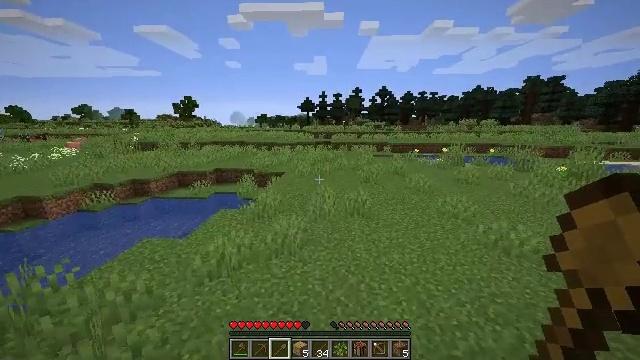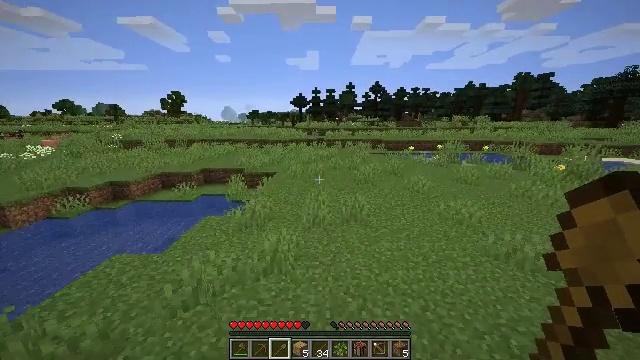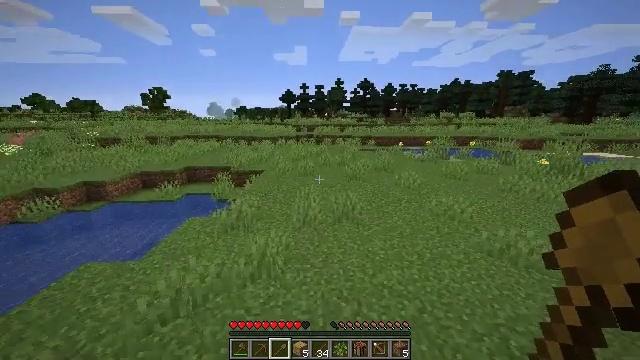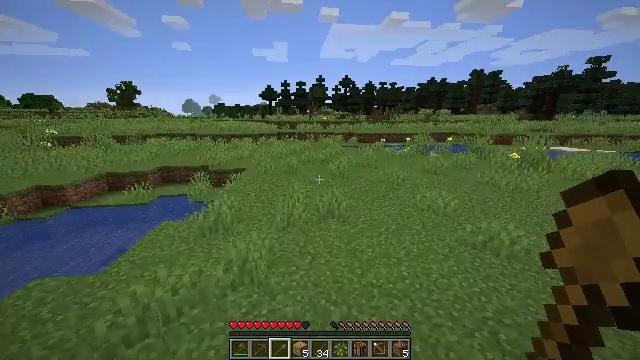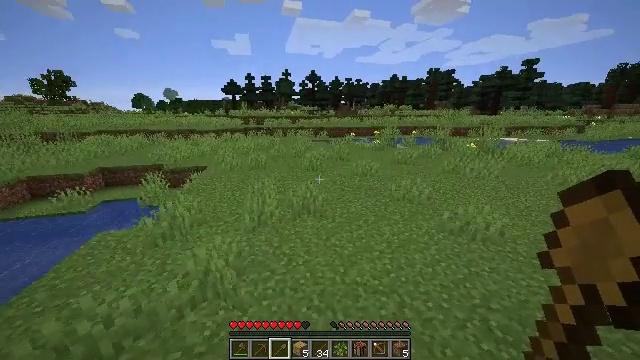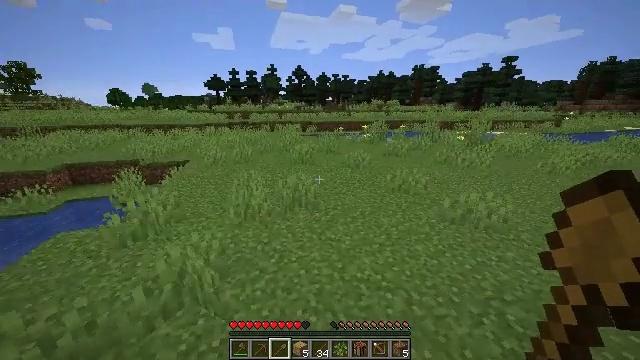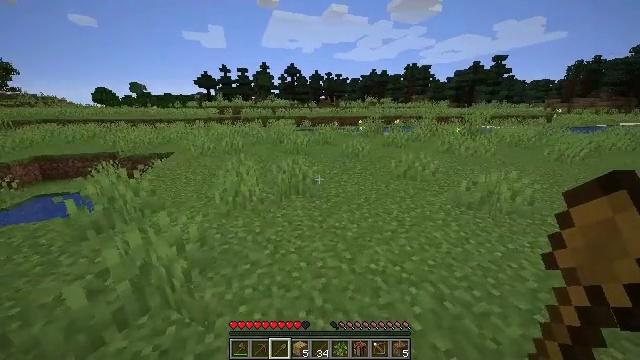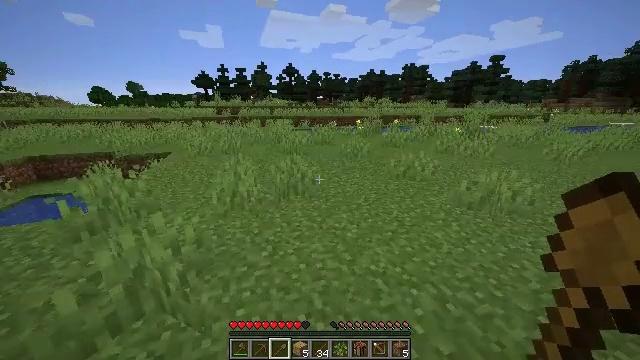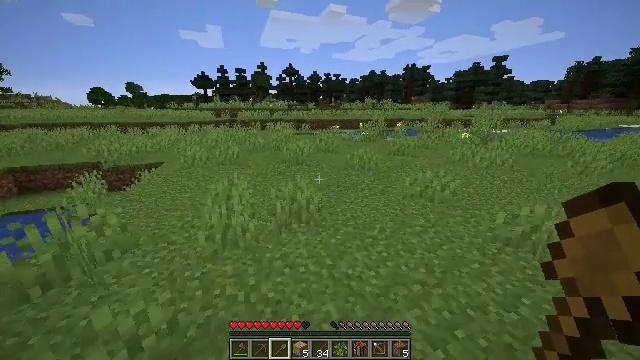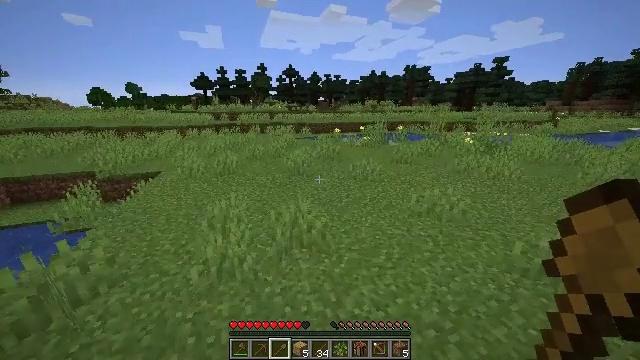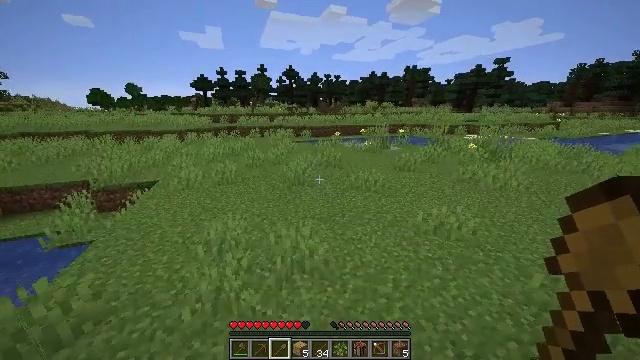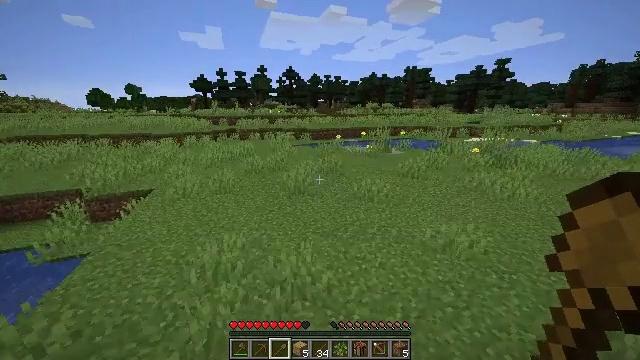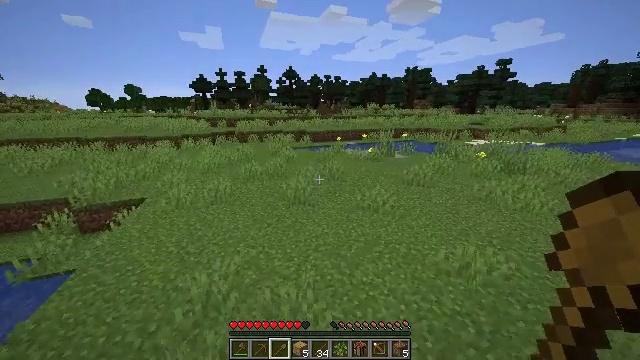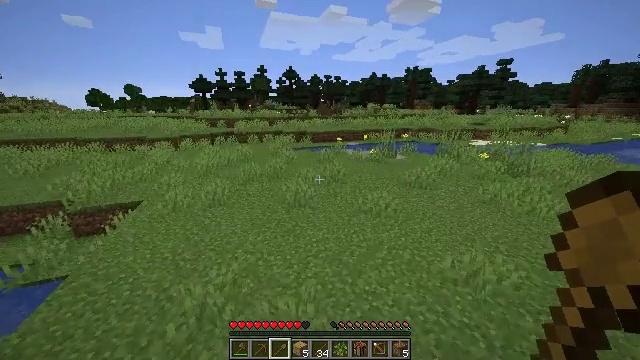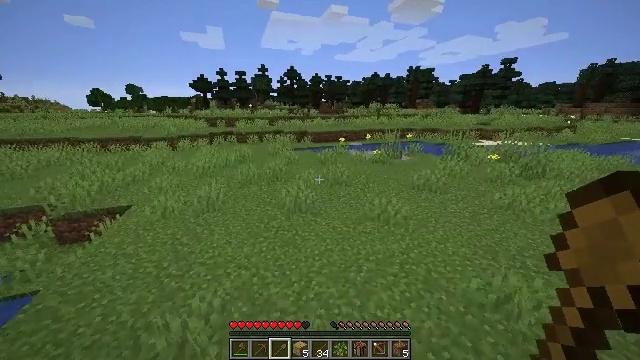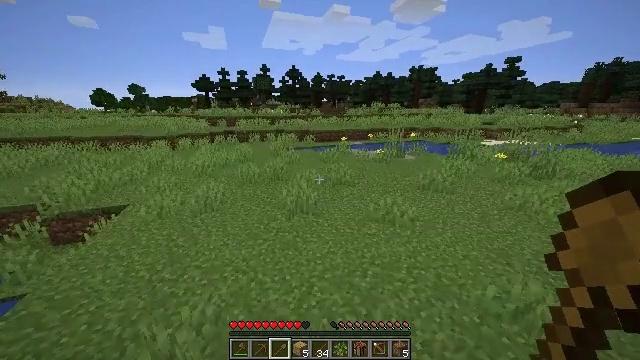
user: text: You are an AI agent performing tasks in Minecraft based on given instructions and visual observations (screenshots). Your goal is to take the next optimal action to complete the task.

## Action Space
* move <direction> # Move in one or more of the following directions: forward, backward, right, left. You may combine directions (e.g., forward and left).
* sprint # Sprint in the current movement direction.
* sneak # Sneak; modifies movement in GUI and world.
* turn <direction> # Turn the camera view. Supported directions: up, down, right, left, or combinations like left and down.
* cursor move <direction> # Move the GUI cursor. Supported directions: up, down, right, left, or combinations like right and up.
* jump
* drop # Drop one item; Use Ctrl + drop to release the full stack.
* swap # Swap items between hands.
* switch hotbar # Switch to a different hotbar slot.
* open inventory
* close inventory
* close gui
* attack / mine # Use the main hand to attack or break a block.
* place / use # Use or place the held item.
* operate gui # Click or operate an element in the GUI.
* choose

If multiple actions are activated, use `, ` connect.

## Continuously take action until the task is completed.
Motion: motion action
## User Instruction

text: Gather grass on the ground.
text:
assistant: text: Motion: move forward, turn right and down, jump
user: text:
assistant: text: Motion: move forward, turn right, jump
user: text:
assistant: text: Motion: move forward, turn right, jump
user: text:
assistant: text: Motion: move forward, turn right, jump
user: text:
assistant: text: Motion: move forward, turn right, jump
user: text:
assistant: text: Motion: move forward, turn right, jump
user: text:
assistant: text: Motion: move forward, jump
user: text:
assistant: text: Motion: move forward, jump
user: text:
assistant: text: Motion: move forward, jump
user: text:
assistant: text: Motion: move forward, jump
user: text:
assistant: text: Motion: move forward, jump
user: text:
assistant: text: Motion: move forward, jump
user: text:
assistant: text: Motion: move forward, jump
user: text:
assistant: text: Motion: move forward, jump
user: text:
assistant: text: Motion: move forward, jump
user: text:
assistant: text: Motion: move forward, jump
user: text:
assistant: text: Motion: move forward, jump
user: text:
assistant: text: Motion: move forward, jump
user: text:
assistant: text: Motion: move forward, jump
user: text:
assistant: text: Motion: move forward, jump
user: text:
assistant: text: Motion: move forward, jump
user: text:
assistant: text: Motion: move forward, jump
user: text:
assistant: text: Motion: move forward, jump
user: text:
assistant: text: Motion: move forward, jump
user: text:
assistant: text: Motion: move forward, jump
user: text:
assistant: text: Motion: move forward, jump
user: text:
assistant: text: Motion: move forward, turn left, jump
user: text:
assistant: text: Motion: move forward, turn left, jump
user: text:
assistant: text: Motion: move forward, jump
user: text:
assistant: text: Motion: move forward, jump